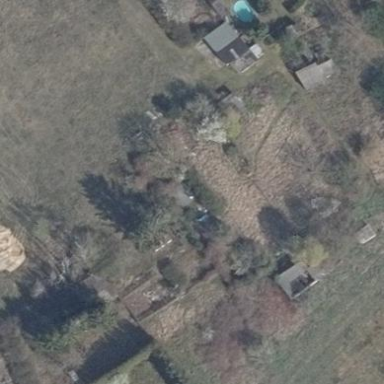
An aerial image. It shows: Garden that is leisure land.